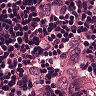
Metastatic tissue present: yes